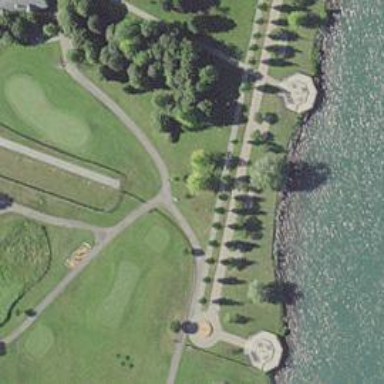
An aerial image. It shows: Service road designated as golf cart path.